Current action and preconditions to check: trajectory_clear

Your task: For each precondition in the list above, predict whether it will hold at this action.

Consider the current scene as observed from the mobile robot's camera, and analyze the predicted future states of all dynamic agents (e.g., people, animals, vehicles, or any moving entities) within the NEXT SECOND.

IMPORTANT: Only answer "very likely" if you are absolutely certain—based on strong, clear evidence—that a dynamic agent will violate the precondition in the predicted future state. Do NOT answer "very likely" for unlikely, ambiguous, or low-probability risks.

Ask yourself for each precondition: Is there a high probability, with clear and convincing evidence, that the predicted future states of any dynamic agent will interfere with the predicted future state of the currently executing action within the NEXT SECOND, causing that precondition to fail?

Assess the risk level based on these predictions. Use "likely" or "very likely" if motions create a clear risk of interference.

Use "neutral" or "improbable" if agents are nearby but their predicted paths are clearly diverging or non-conflicting.

Failure Risk Categories: "very improbable", "improbable", "neutral", "likely", "very likely"

Answer Format: Output ONLY the probability_of_failure value from these categories: "very improbable", "improbable", "neutral", "likely", "very likely"

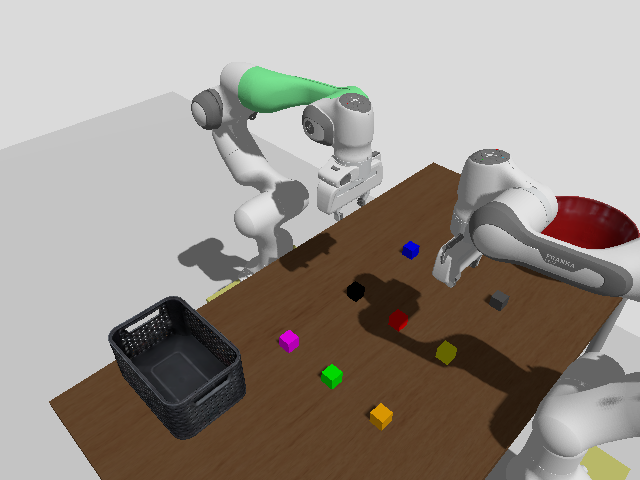

Answer: very improbable